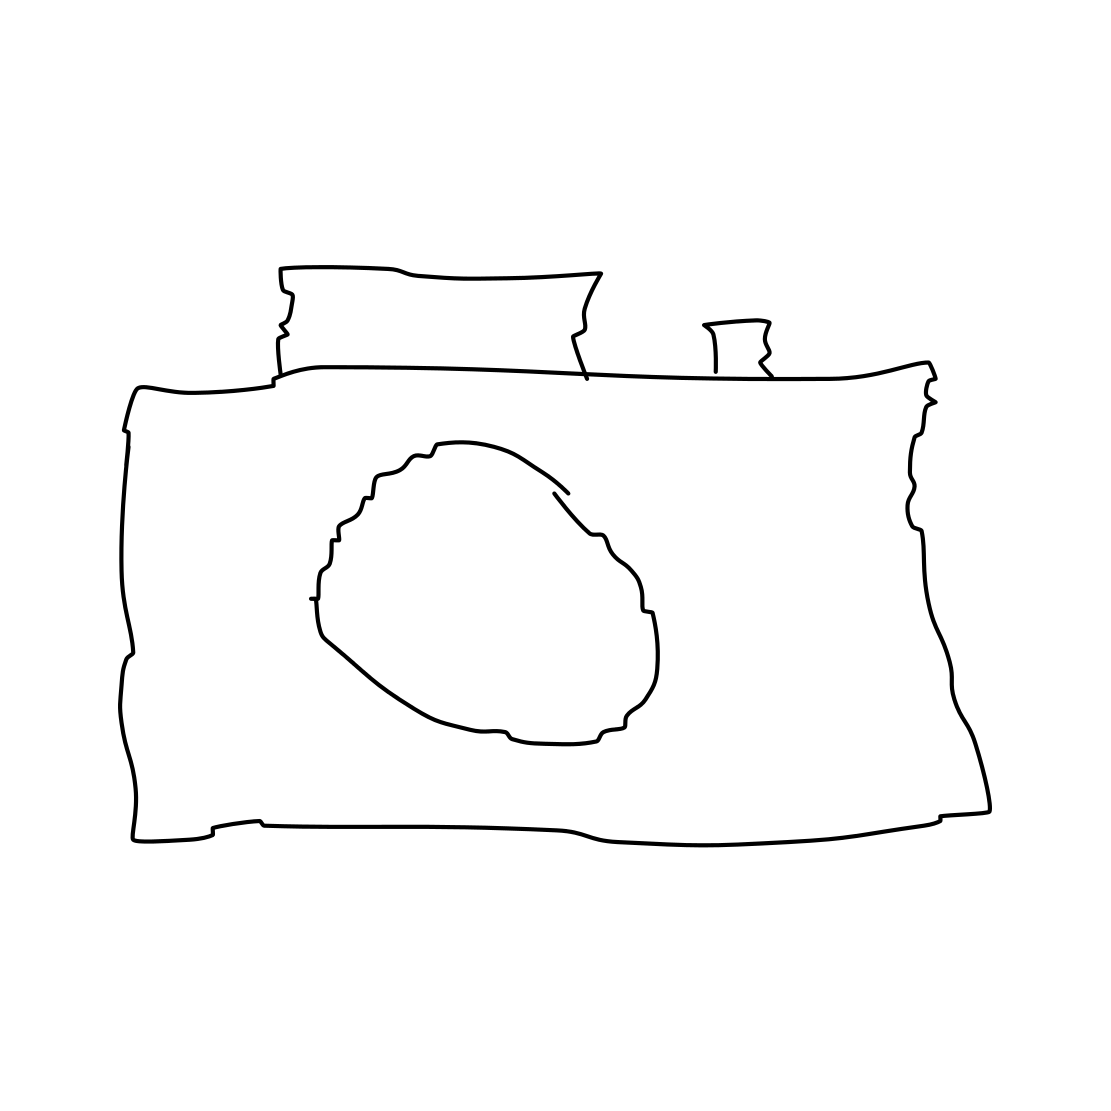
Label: camera